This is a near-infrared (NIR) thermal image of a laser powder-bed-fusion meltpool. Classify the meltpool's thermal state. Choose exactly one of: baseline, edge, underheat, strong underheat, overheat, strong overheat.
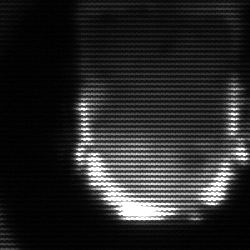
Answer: baseline